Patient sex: M
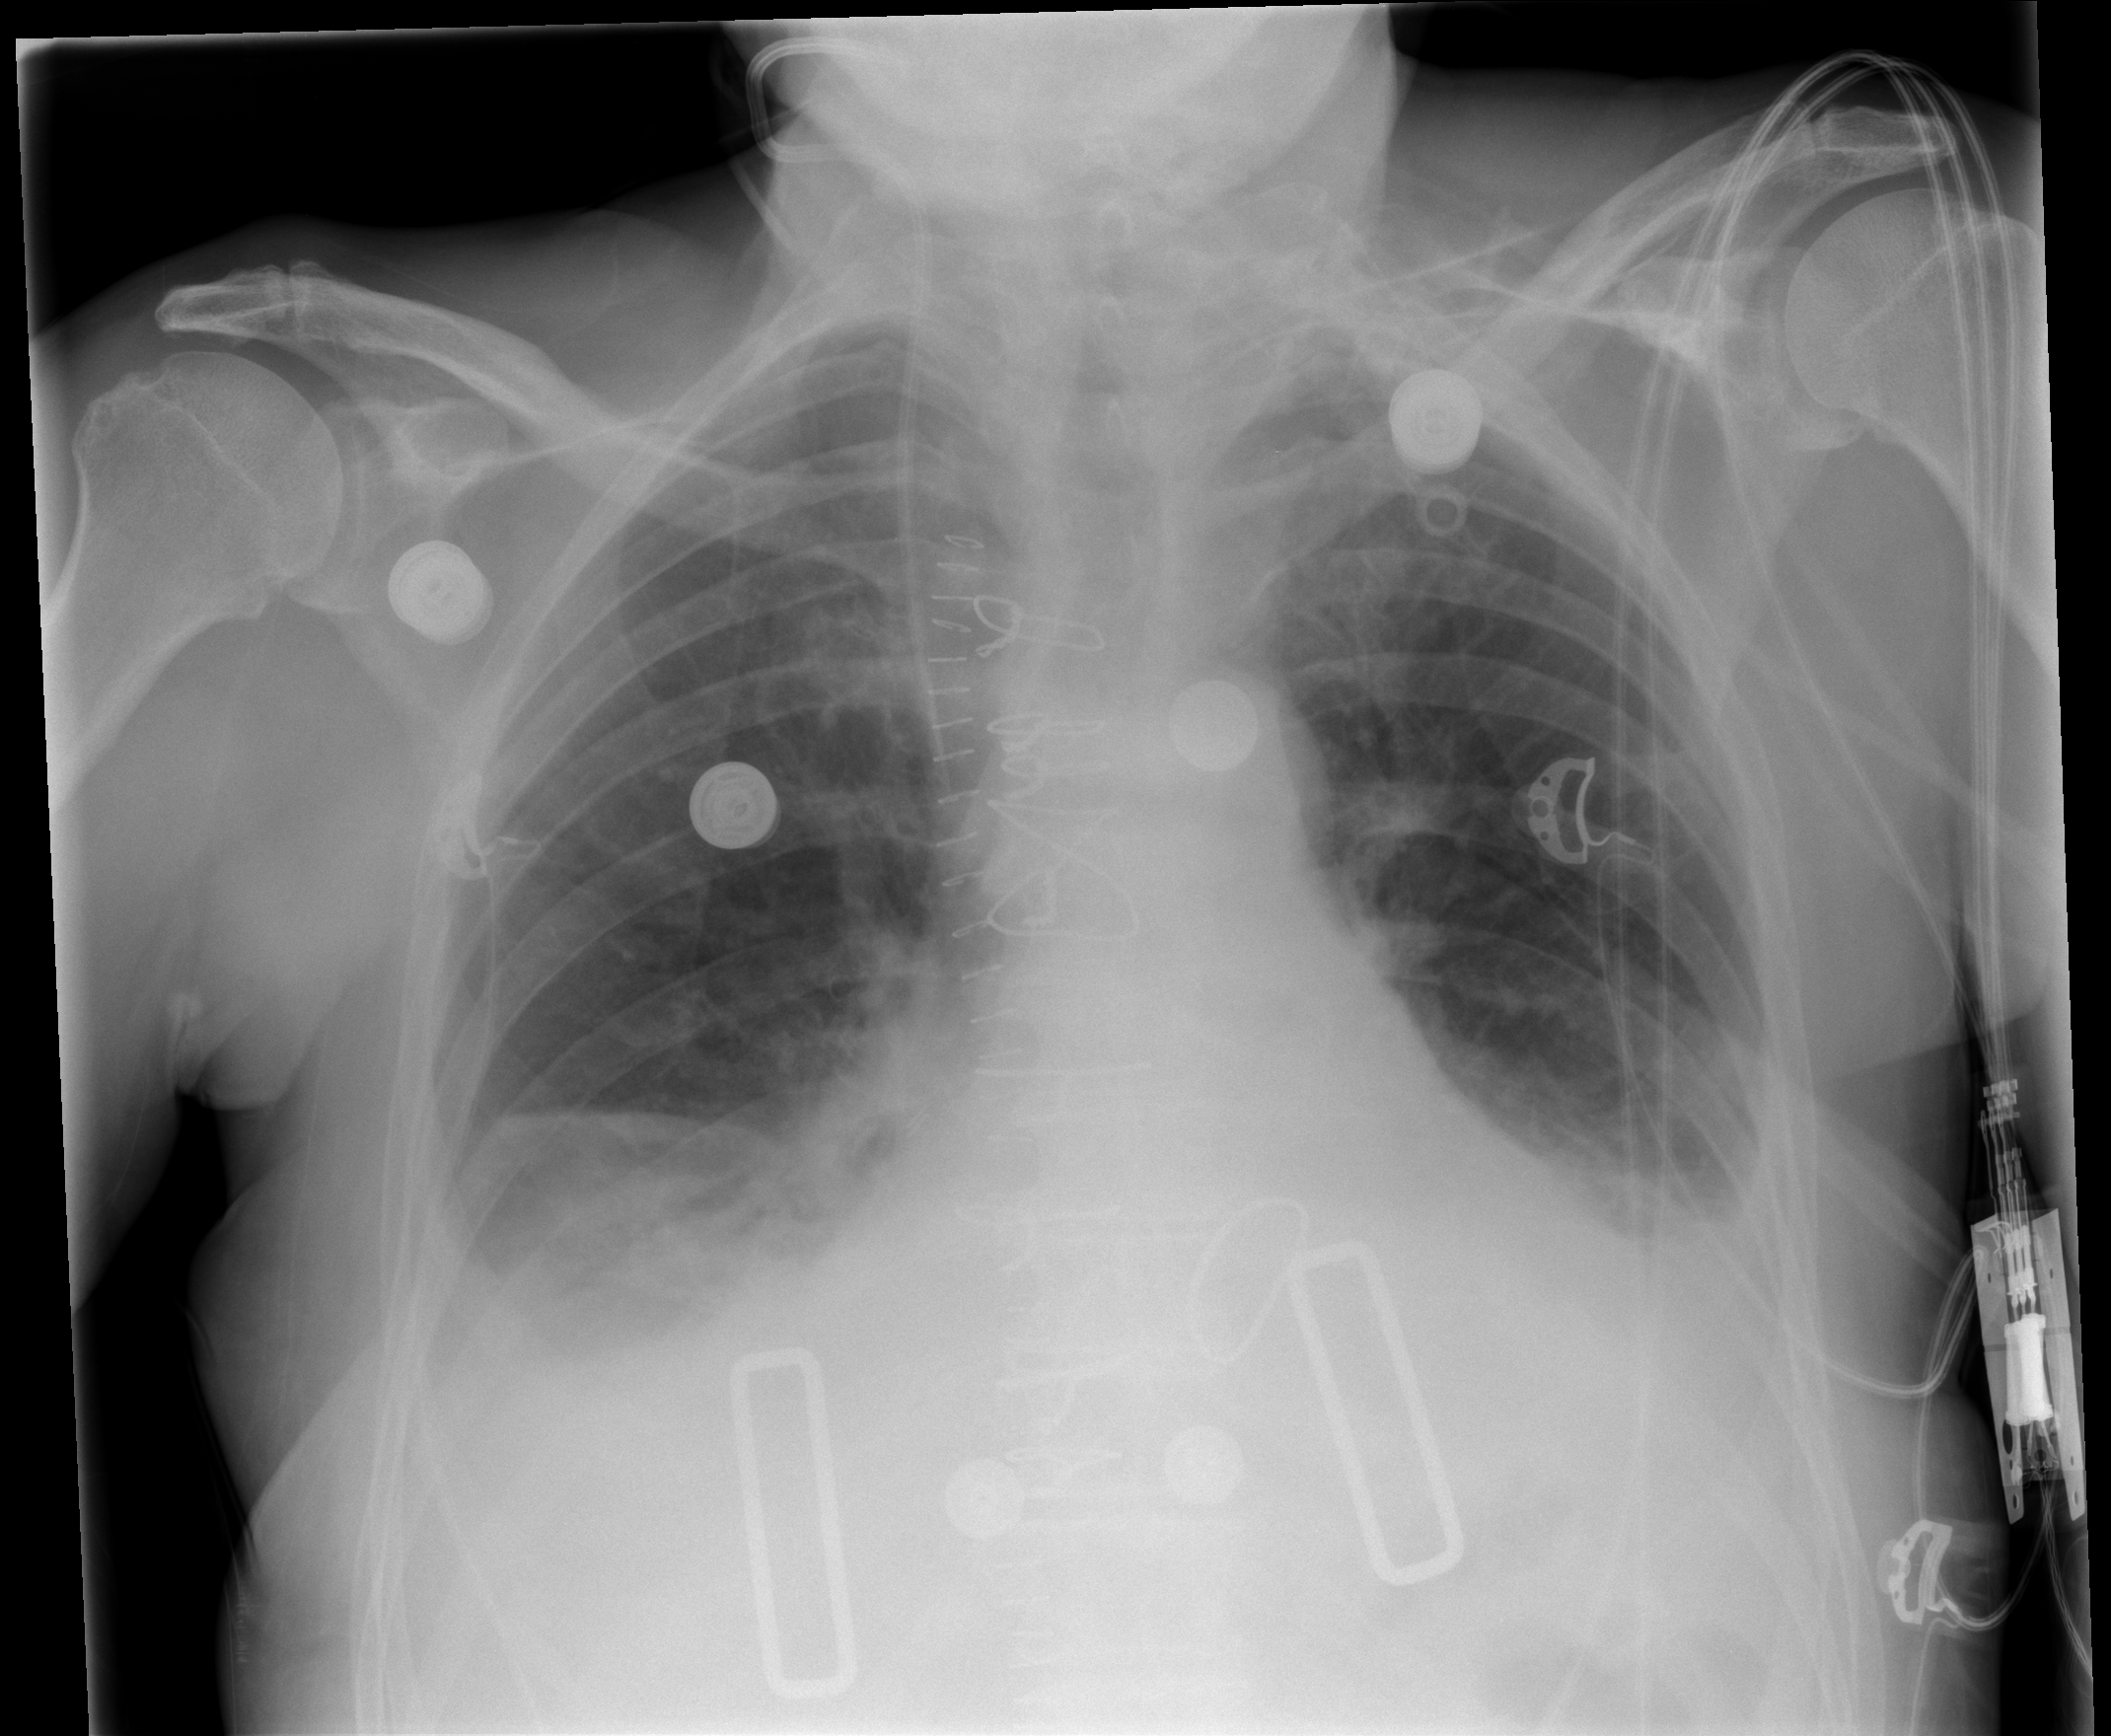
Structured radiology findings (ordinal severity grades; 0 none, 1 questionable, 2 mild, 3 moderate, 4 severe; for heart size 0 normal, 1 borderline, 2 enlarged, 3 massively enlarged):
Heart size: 2
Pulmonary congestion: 1
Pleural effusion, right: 2
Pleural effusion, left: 2
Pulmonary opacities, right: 0
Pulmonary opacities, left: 0
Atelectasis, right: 2
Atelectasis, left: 2